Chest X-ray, AP view. Patient: 35 years old, sex M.
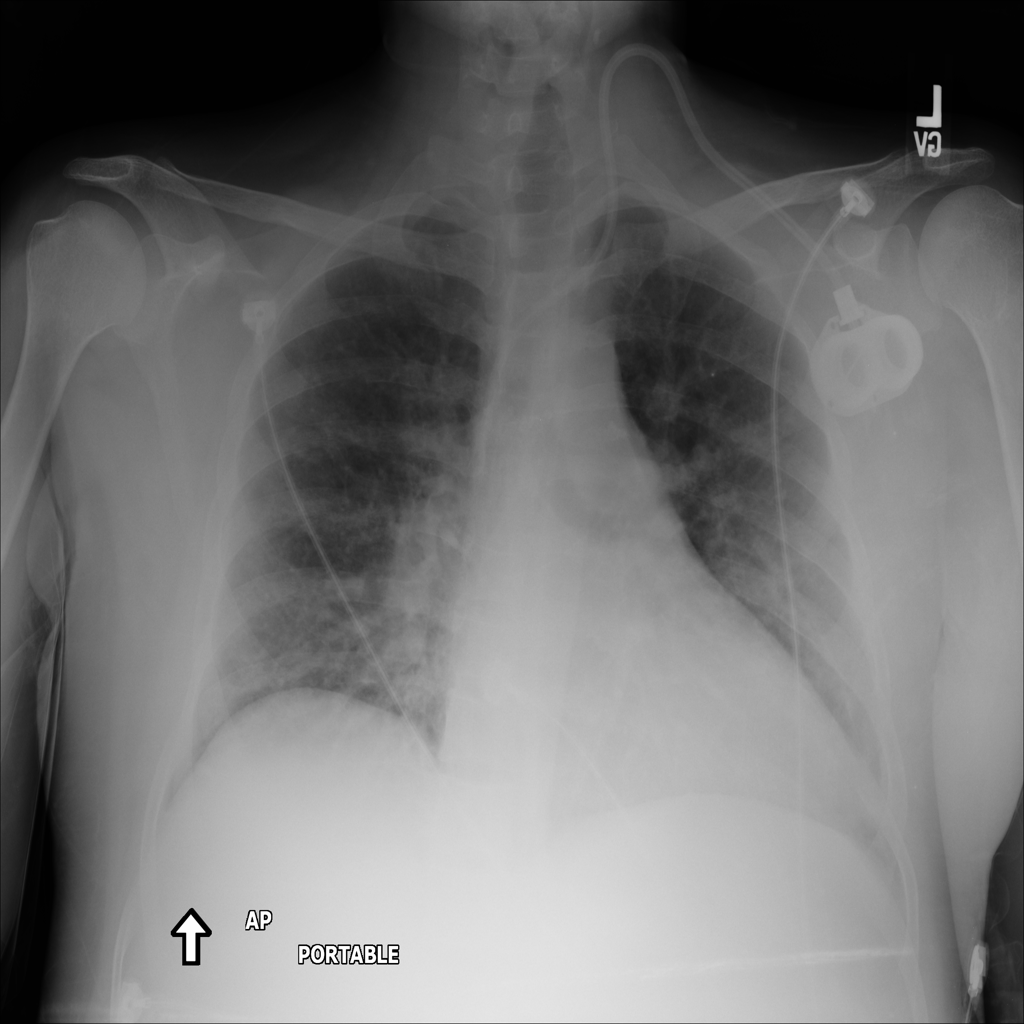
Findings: No Finding